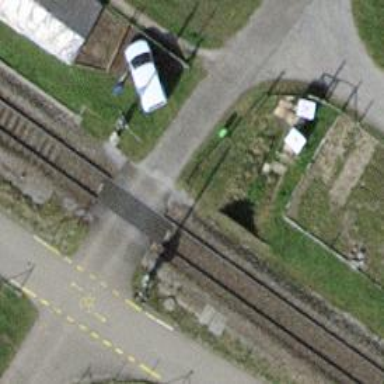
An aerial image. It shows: Level crossing with full barriers and lights.